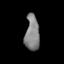
Tissue: skin
Cell type: Epithelial cells
Senescence score: 0.6784
Nuclear area (px): 494
Mean DAPI intensity: 131.279